Question: i am using SKStoreProductViewController, if i try to download app using real account alert says that i must use test user, but when i use test user the result is below

app should released tomorrow and
any help greatly appreciated
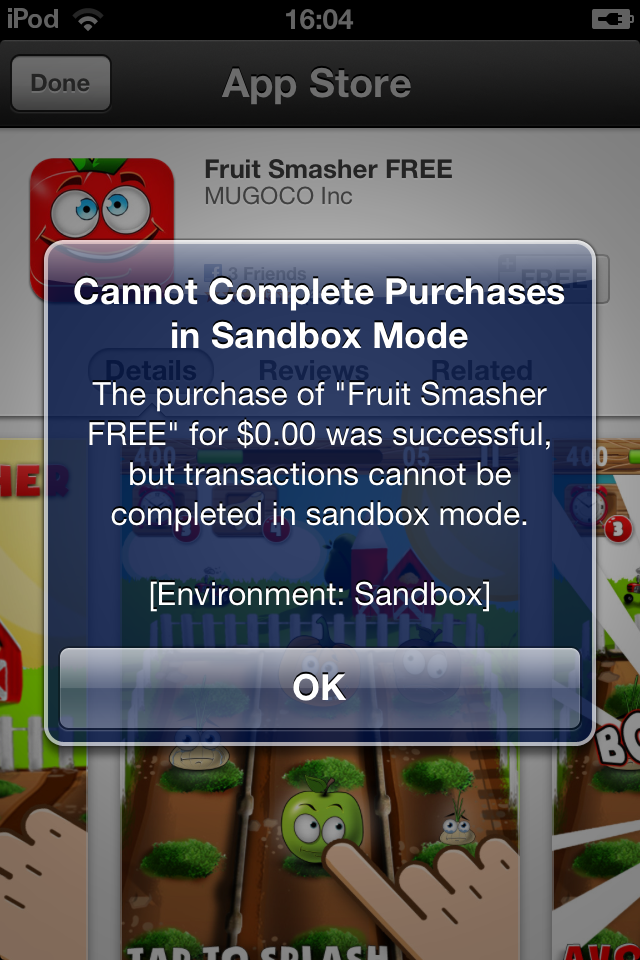
Answer: 'SKStoreProductViewController' has special behavior during development. When you release the app, it will work fine for purchasing items.